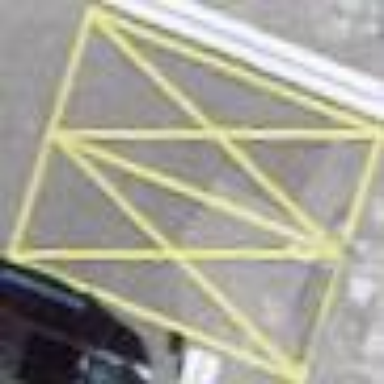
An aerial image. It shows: Disabled parking space.